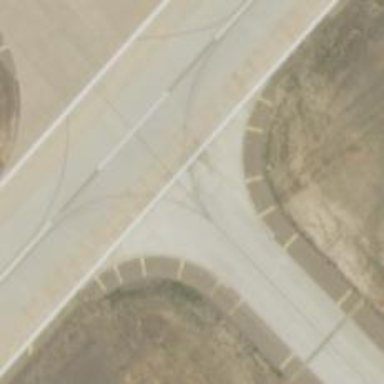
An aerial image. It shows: View of taxiway at the airport.